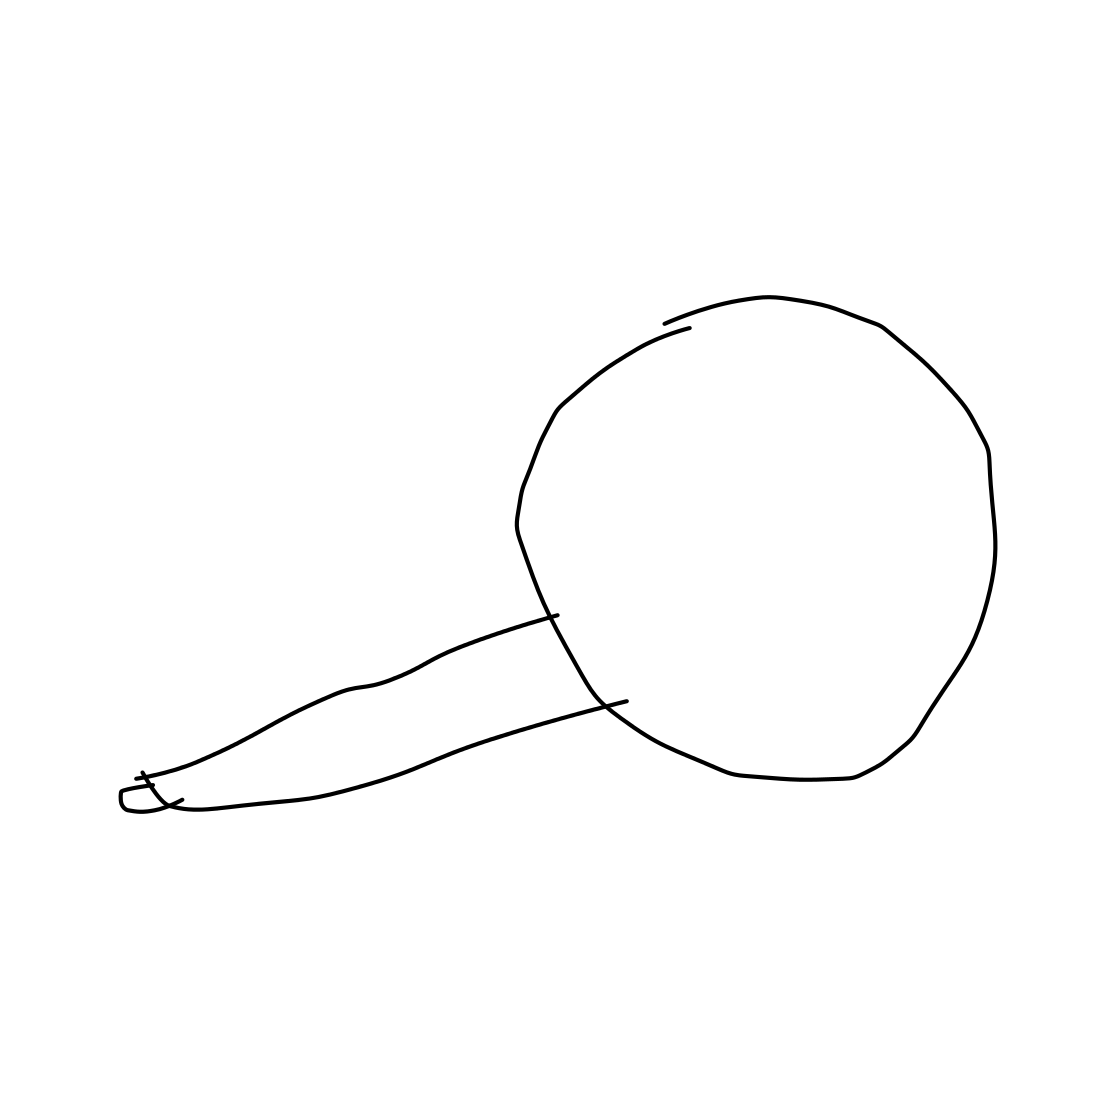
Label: frying-pan